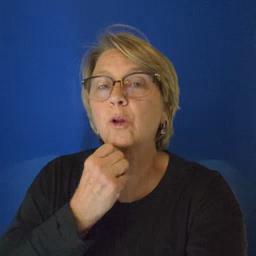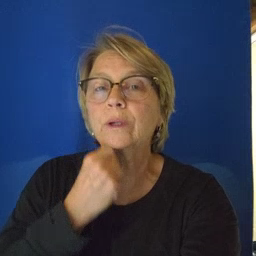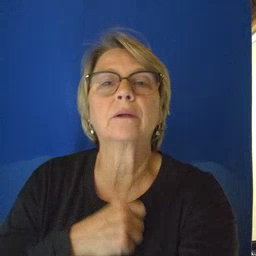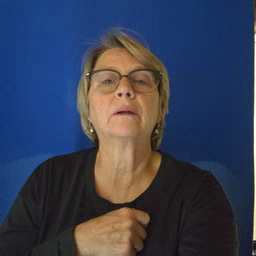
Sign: underwear